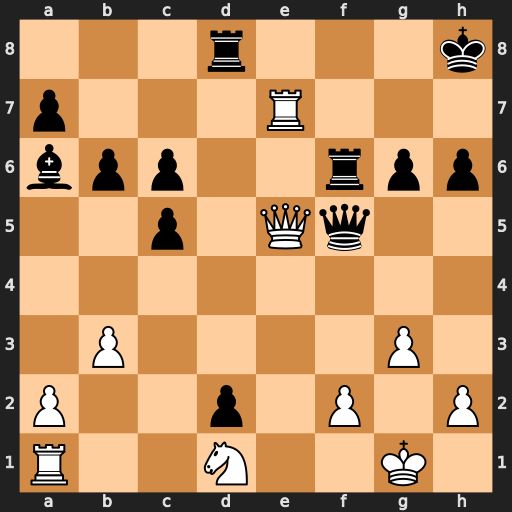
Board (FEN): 3r3k/p3R3/bpp2rpp/2p1Qq2/8/1P4P1/P2p1P1P/R2N2K1
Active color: w
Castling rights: -
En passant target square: -
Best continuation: Qc7 g5 Qxd8+